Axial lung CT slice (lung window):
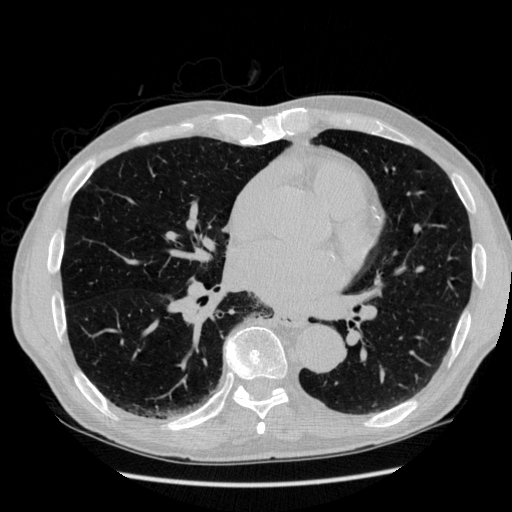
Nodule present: no